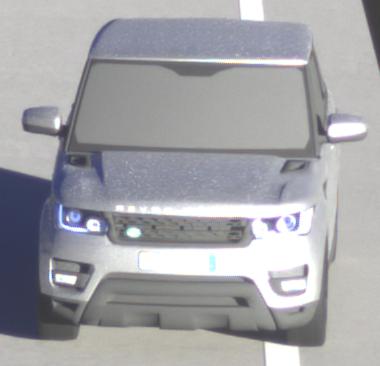
Make: Land Rover
Model: Range Rover Sport 5.0 V8 SC
Detailed model: Range Rover Sport (II)
Model produced from: 2013/09
Model produced until: 2015/07
Doors: 5
Color: white
Road condition: dry road
Daytime: sunrise or sunset
Contrast: high contrast